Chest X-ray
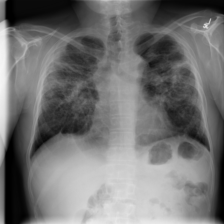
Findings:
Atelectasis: negative
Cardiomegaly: negative
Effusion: negative
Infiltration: negative
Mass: negative
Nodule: negative
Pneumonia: negative
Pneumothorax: negative
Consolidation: negative
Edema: negative
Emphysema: negative
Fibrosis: positive
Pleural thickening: negative
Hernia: negative